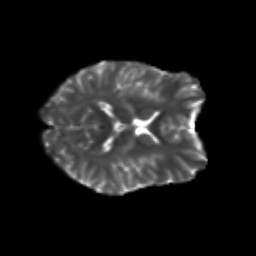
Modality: T2w
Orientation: axial
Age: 25
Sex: female
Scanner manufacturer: siemens
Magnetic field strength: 3 T
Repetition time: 3.5 s
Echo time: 0.104 s